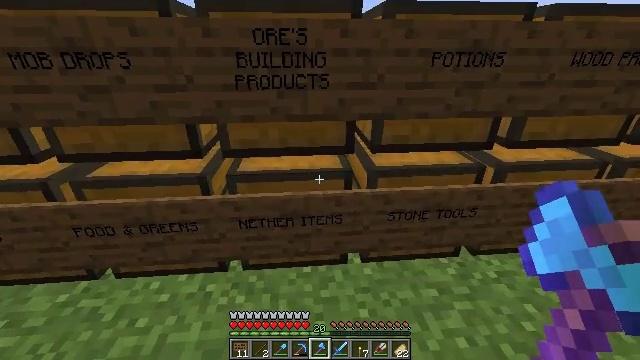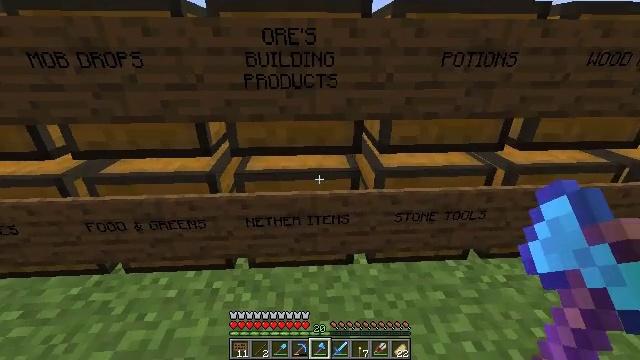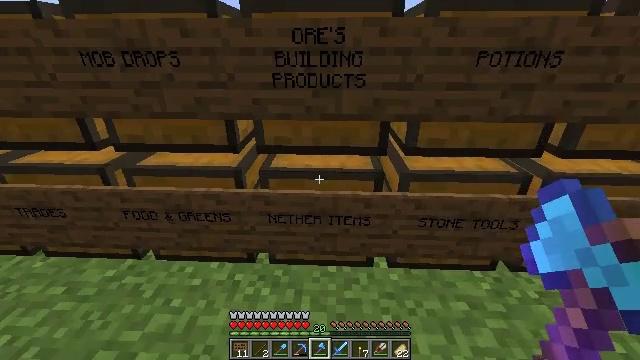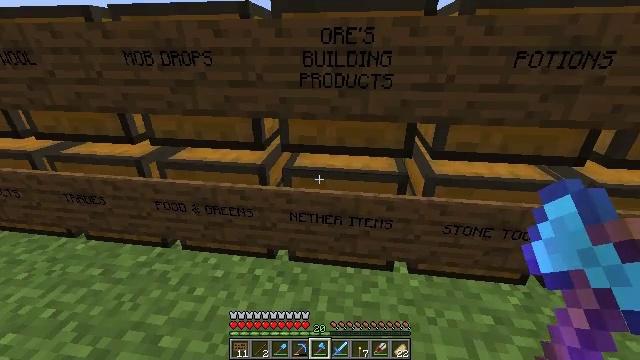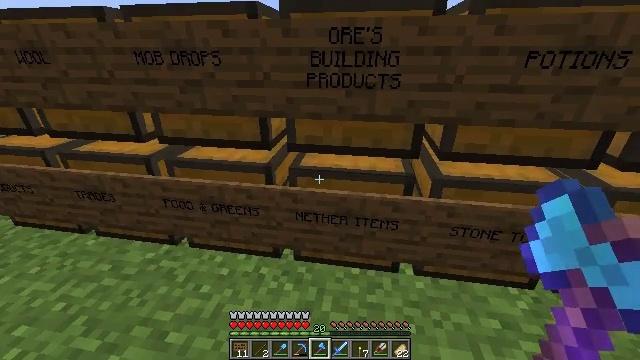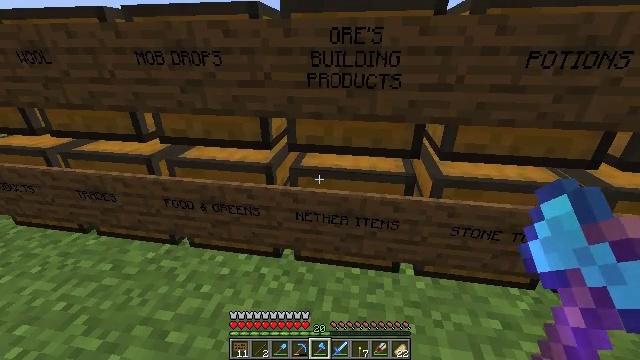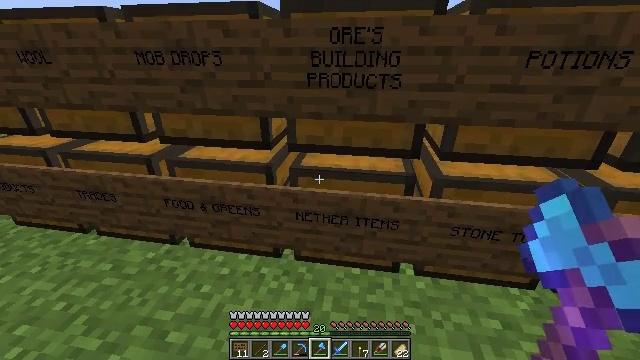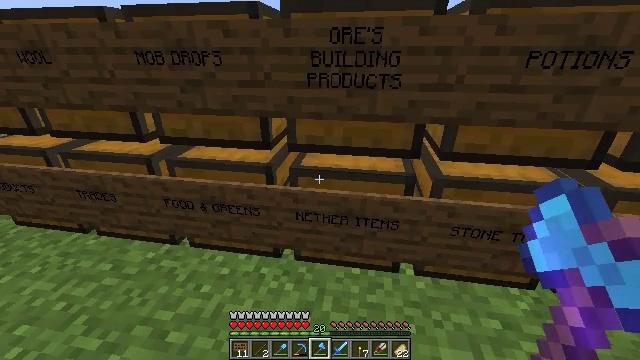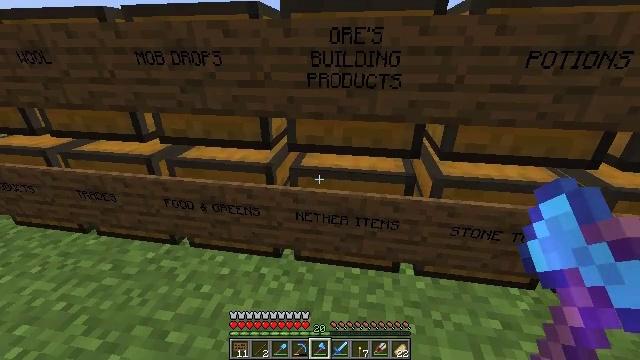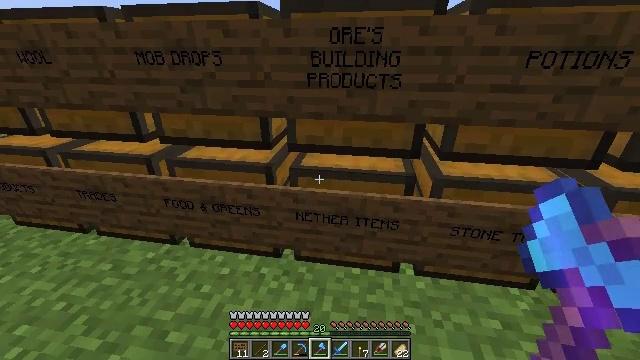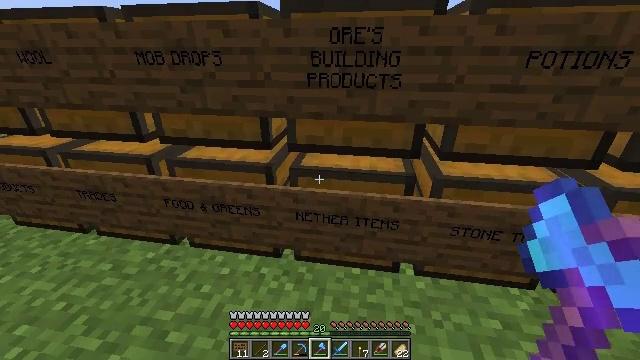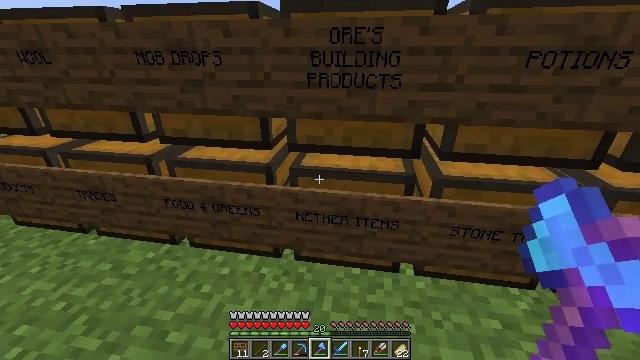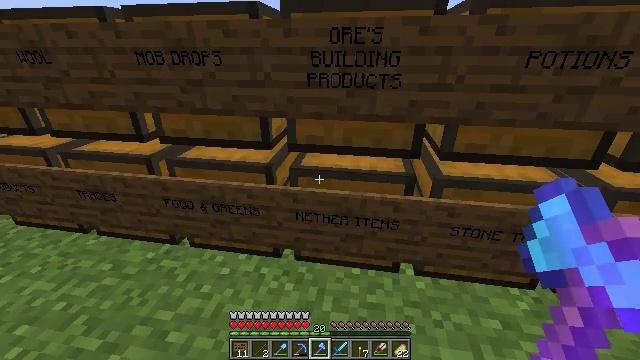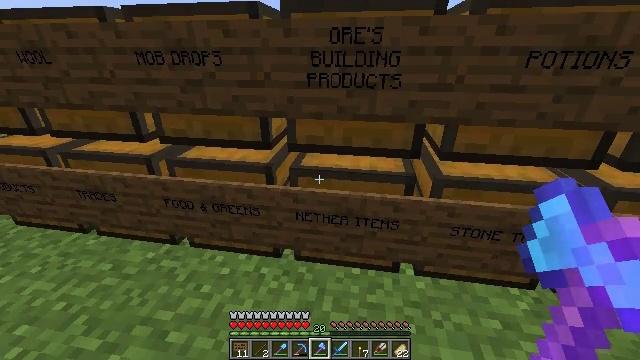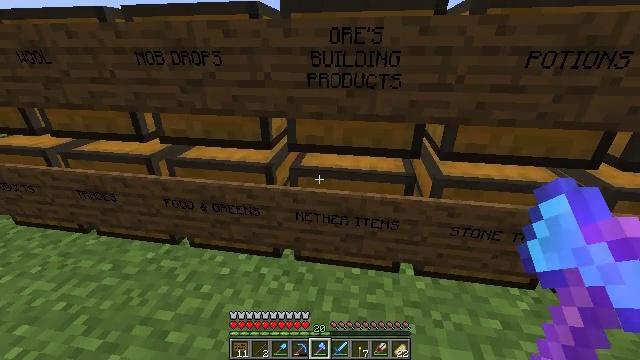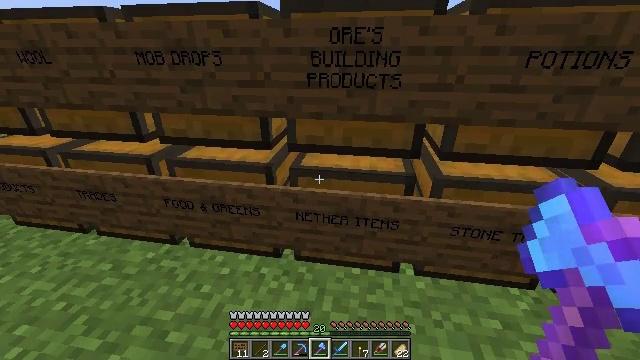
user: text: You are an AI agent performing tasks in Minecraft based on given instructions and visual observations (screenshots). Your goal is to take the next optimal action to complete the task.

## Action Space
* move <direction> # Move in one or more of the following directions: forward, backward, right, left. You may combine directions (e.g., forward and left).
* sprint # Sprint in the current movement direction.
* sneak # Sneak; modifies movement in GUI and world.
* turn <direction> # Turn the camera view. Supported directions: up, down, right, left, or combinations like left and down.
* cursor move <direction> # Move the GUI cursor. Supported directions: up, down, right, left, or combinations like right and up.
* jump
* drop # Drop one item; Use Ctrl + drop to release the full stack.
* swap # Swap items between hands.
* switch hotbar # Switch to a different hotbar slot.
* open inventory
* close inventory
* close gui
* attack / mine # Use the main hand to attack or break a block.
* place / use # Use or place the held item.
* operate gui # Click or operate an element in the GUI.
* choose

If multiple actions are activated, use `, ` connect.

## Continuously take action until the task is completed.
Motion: motion action
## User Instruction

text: Retrieve the torch.
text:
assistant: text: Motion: turn left
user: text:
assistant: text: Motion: turn left
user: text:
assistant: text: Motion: turn left
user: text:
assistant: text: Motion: turn left
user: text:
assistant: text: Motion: no_op
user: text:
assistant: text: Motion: no_op
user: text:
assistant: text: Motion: no_op
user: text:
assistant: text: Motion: no_op
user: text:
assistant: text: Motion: no_op
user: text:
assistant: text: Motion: no_op
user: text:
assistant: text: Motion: no_op
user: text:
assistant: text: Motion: no_op
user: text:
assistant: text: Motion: no_op
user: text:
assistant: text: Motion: no_op
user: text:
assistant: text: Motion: no_op
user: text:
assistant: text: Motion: no_op
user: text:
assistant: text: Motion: no_op
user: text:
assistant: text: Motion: no_op
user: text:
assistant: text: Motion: no_op
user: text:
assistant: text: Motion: no_op
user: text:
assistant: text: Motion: no_op
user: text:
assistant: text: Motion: no_op
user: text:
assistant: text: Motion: turn up
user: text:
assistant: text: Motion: turn right and up
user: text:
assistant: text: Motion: turn right and up
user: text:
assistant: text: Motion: no_op
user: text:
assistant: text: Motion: no_op
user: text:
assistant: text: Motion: no_op
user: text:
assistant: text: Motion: no_op
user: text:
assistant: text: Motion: no_op